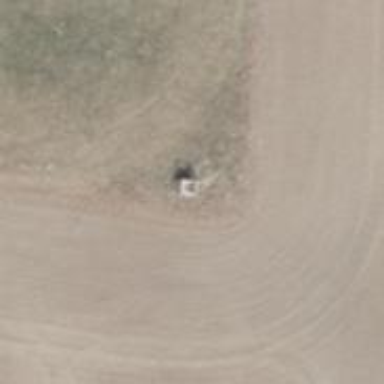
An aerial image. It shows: Hunting stand.